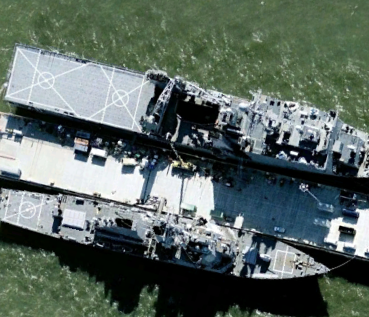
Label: combat